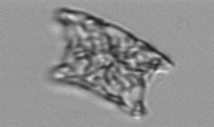
Label: Eucampia